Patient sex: M
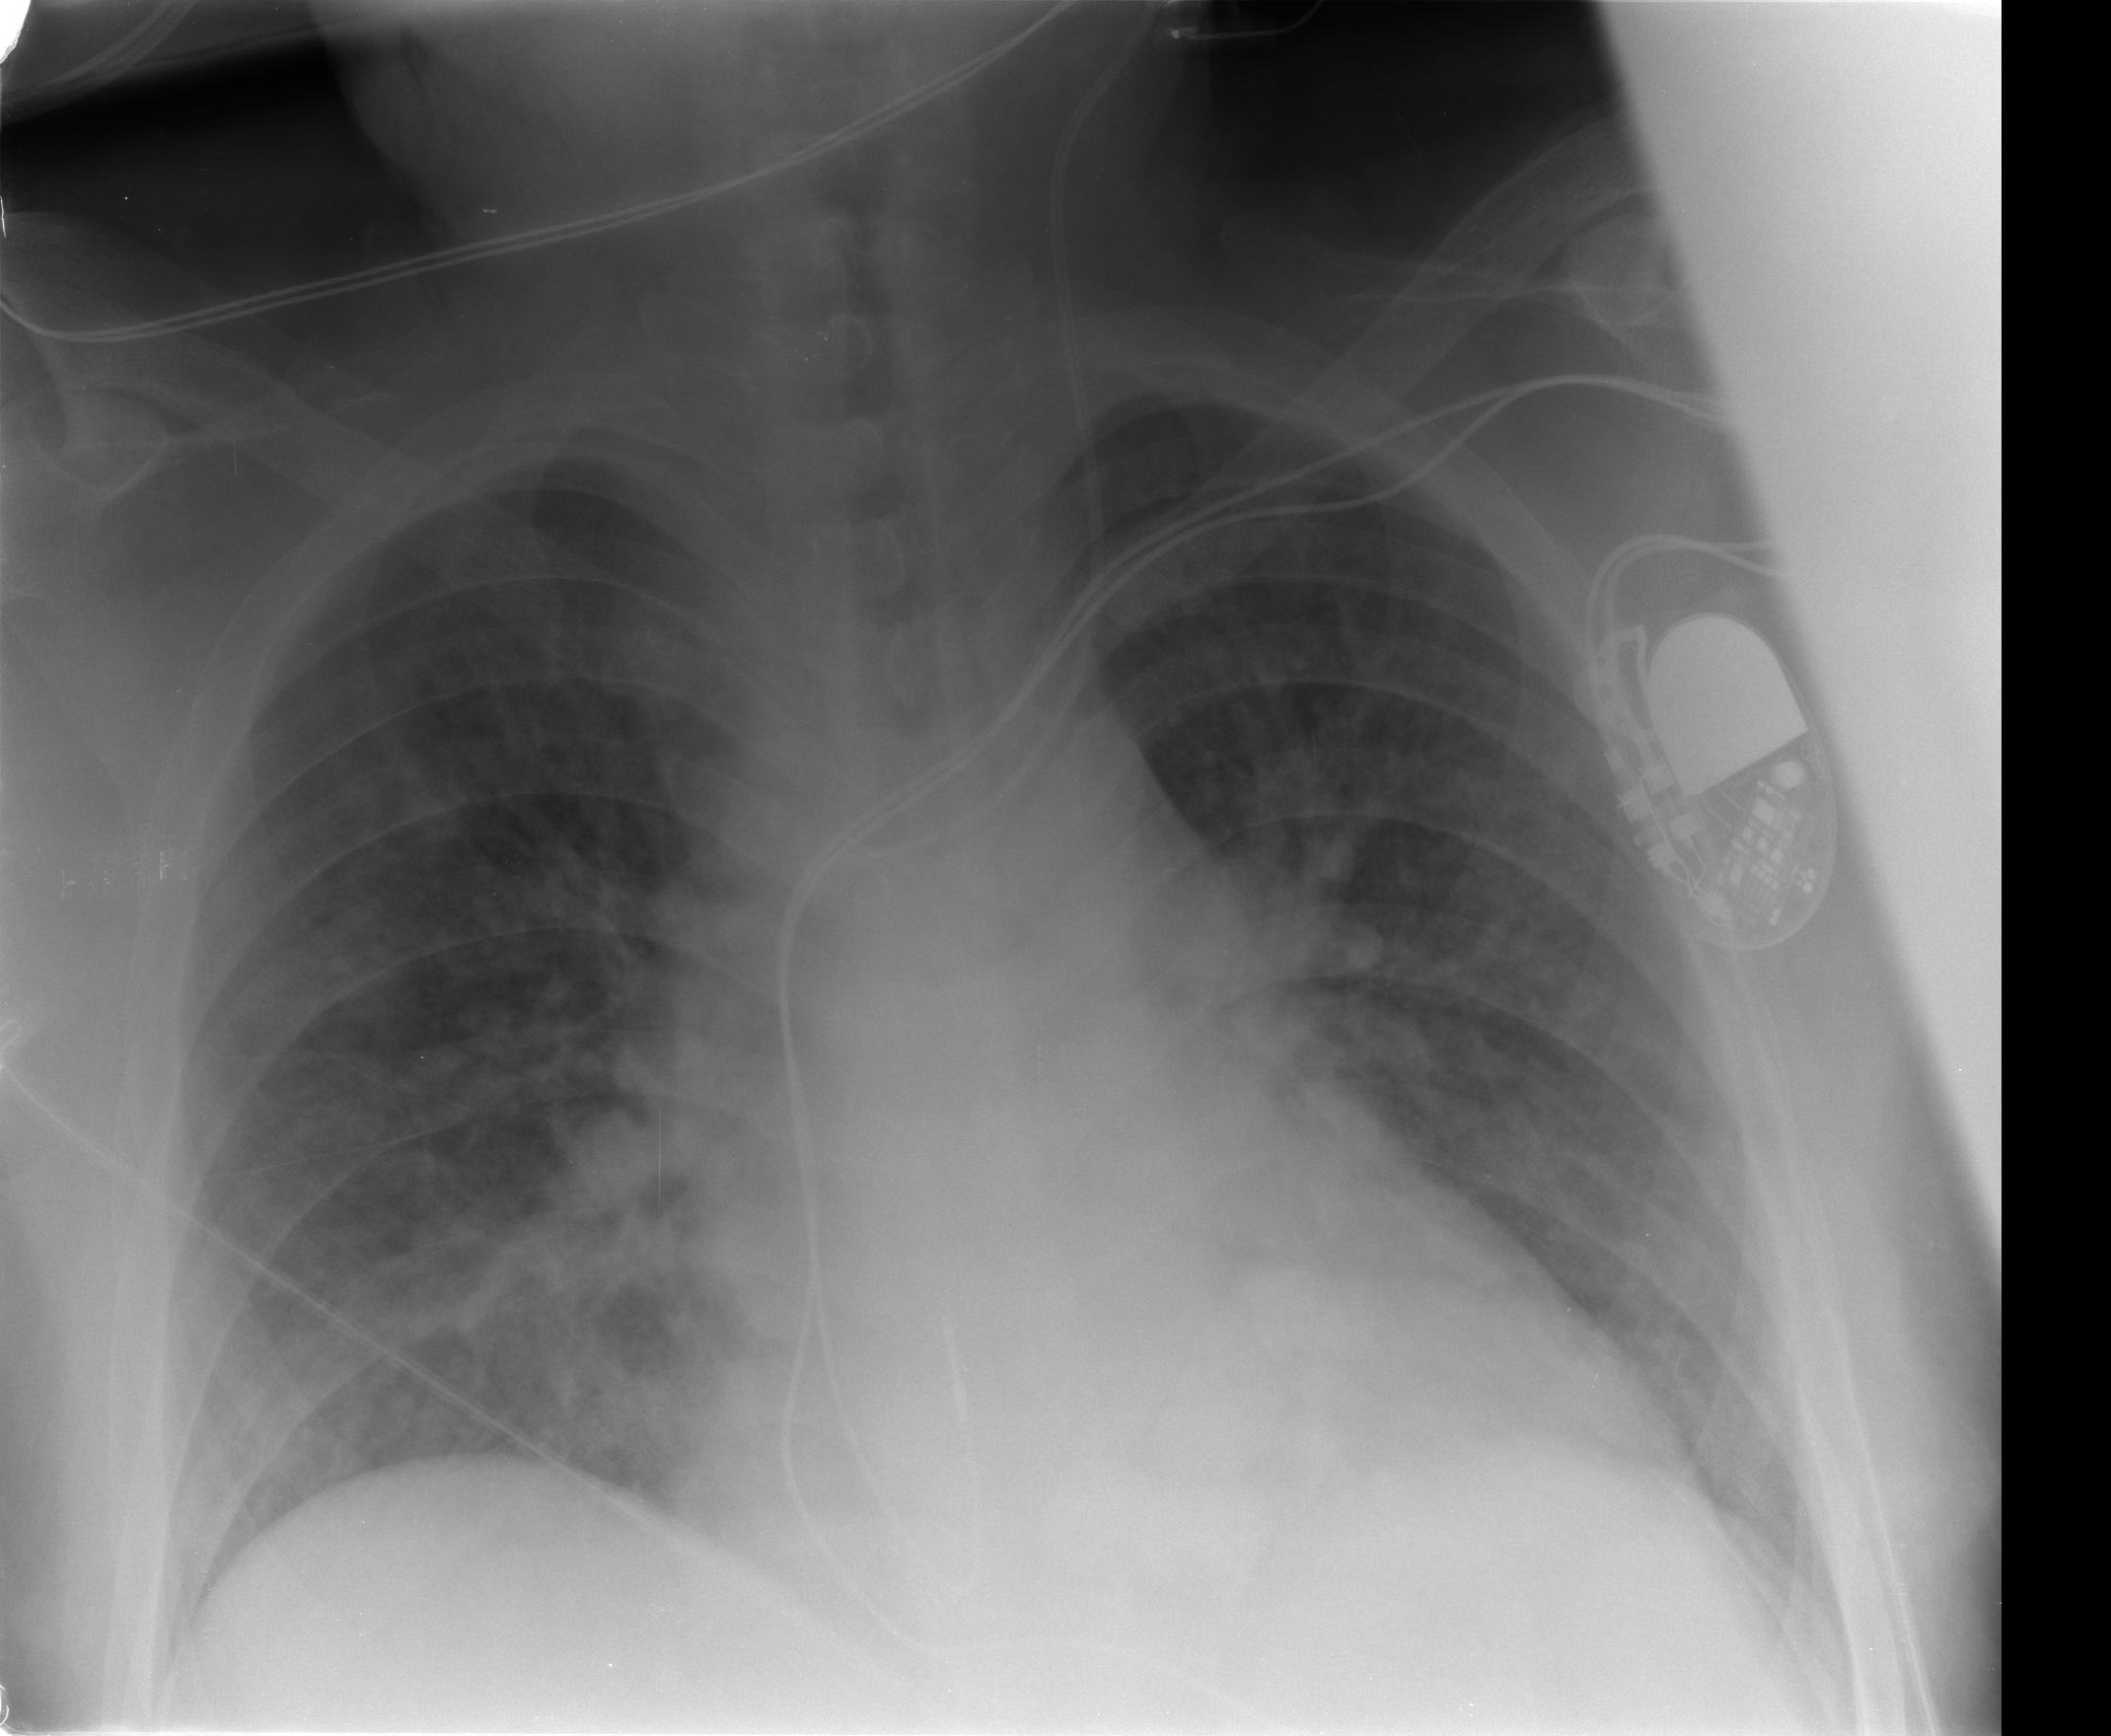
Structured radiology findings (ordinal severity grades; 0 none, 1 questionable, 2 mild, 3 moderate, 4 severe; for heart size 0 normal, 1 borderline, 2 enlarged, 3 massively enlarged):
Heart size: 2
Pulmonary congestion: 2
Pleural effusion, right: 1
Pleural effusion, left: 1
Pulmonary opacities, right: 2
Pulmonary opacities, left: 2
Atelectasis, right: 1
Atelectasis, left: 2